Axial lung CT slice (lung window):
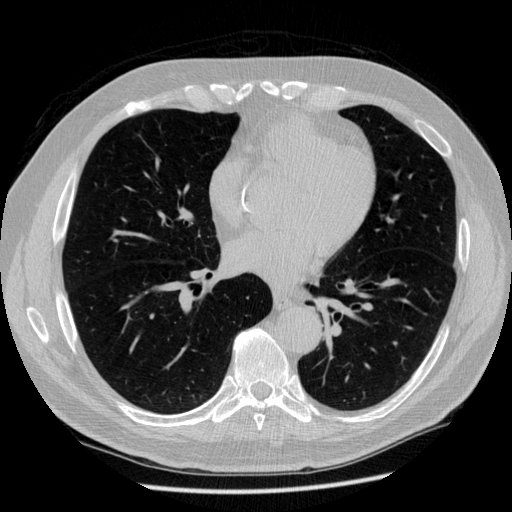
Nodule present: no